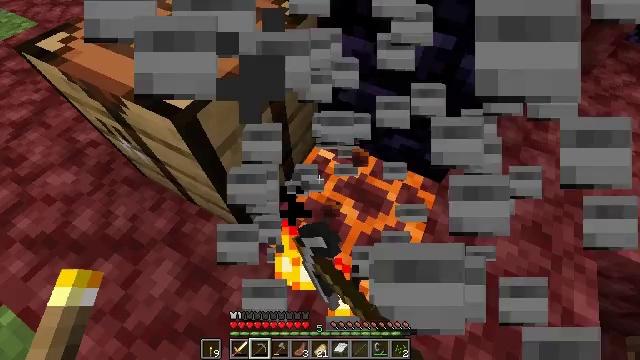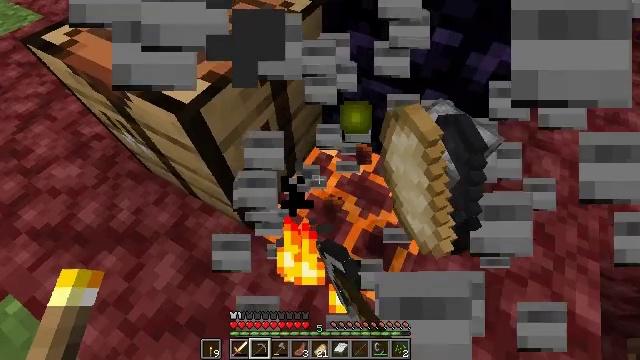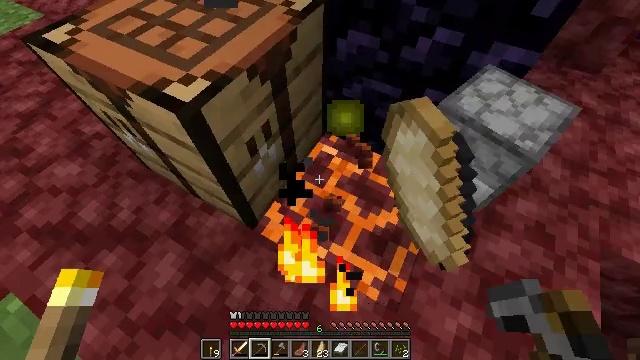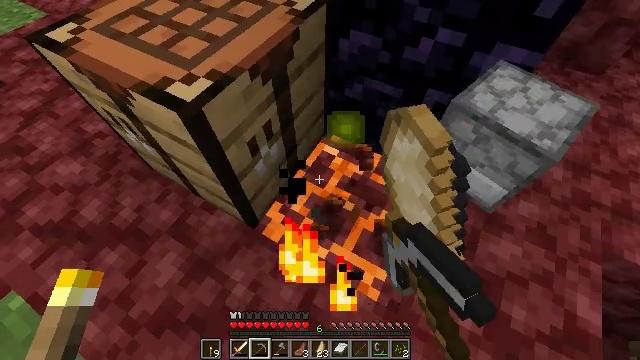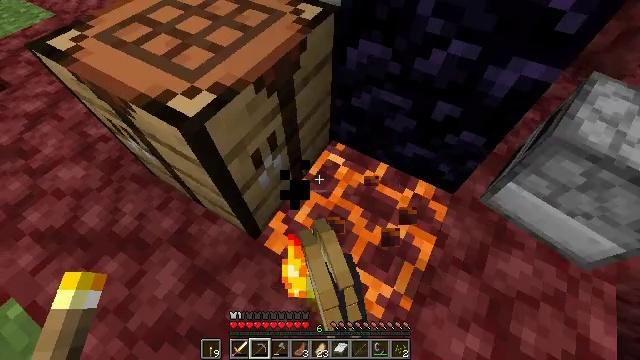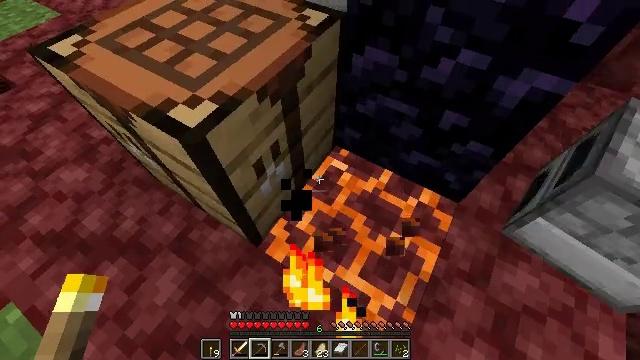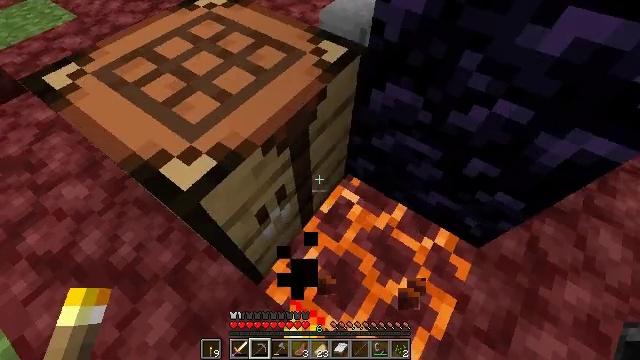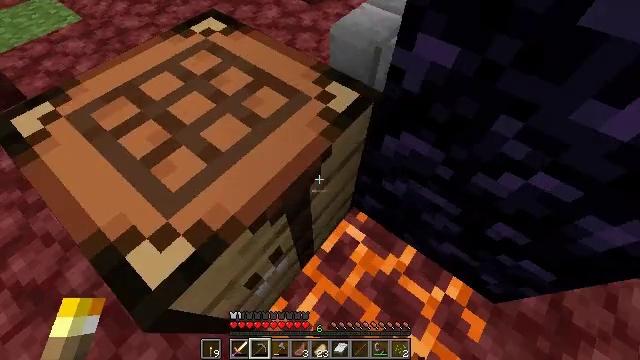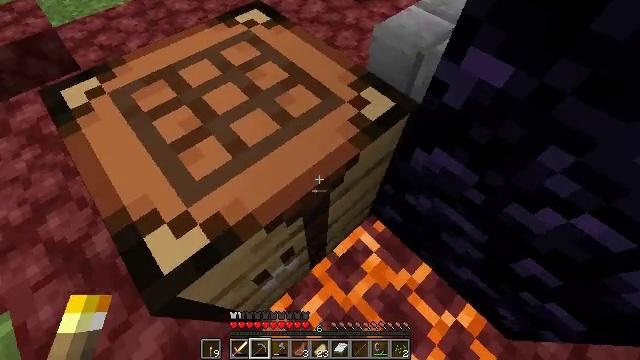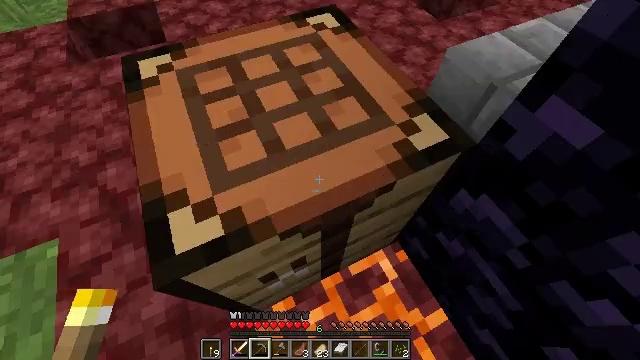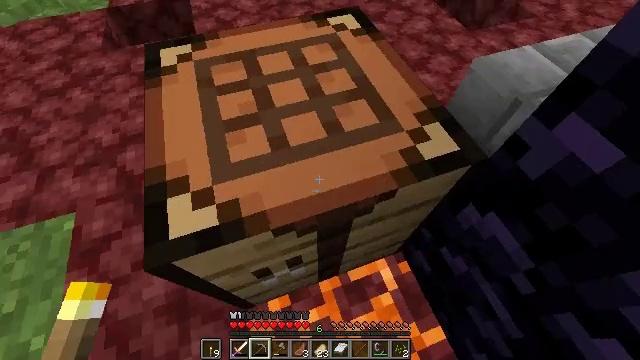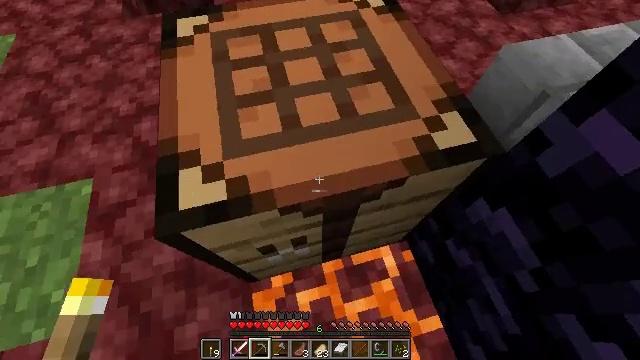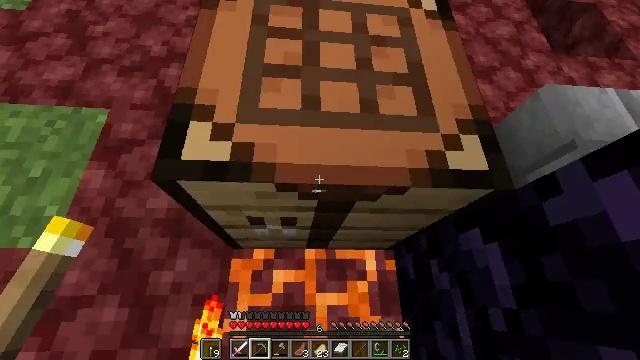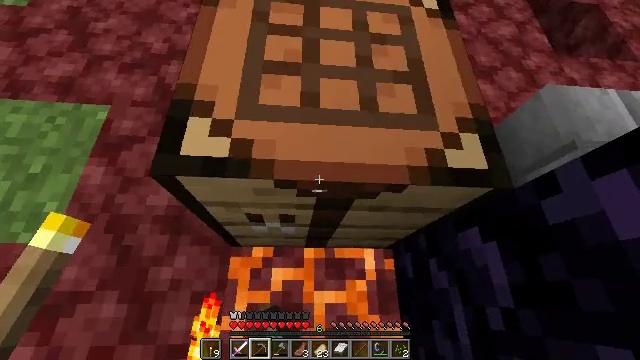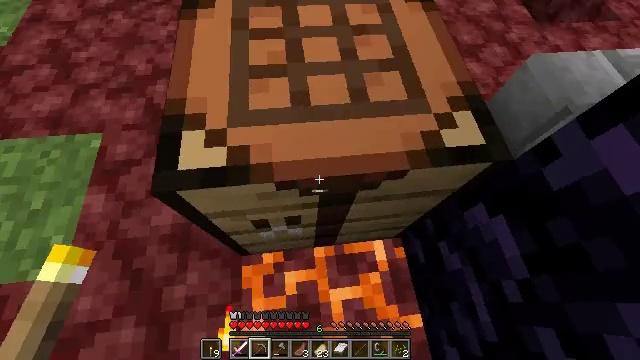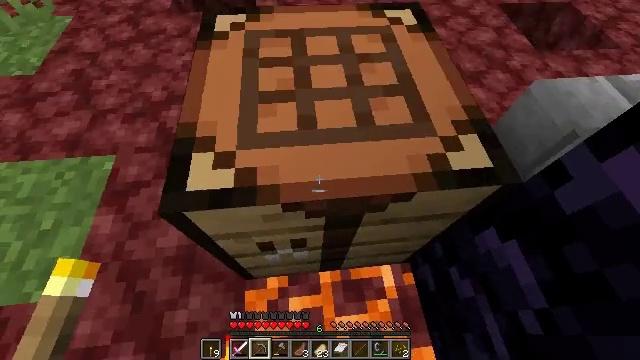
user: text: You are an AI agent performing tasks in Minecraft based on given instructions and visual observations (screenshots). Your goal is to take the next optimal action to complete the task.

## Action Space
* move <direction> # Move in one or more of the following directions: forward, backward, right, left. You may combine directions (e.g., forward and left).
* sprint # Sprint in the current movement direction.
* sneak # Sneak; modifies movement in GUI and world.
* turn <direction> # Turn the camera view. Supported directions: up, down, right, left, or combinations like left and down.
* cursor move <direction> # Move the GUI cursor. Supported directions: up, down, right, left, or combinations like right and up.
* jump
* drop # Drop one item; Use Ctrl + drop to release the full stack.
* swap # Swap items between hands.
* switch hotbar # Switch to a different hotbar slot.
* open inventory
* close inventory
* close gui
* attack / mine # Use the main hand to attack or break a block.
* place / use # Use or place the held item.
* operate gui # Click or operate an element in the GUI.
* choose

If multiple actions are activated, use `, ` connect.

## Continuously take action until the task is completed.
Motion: motion action
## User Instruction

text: Mine magma blocks for light and decoration.
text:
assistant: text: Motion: turn left, attack / mine
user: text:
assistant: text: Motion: attack / mine
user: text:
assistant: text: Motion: attack / mine
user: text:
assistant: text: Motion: move forward, turn left
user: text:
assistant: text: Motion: move forward, turn left
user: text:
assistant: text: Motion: move forward, turn left
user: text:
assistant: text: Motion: move forward, turn left
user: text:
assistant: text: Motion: turn left
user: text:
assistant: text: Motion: turn left
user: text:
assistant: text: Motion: turn left
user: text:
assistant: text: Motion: turn left and down, use / place
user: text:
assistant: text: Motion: turn left and down, use / place
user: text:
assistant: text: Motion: use / place
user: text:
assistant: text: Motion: use / place
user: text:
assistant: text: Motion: turn left and up
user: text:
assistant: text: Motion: open gui
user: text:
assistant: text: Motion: no_op
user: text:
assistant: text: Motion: no_op
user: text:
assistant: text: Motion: cursor move right
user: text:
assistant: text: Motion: cursor move right
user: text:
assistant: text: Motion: no_op
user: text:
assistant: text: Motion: cursor move right
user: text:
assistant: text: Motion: cursor move right and down
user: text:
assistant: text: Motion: turn right and down, close gui
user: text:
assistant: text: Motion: turn right and down
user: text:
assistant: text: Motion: turn right and down
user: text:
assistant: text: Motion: move back, turn right and down
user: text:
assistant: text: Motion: move back, turn right
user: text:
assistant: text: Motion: move back, turn right
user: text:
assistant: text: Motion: move back, turn right, attack / mine